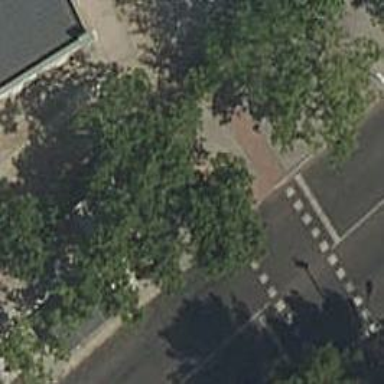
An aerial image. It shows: Bus stop with platform for public transport.